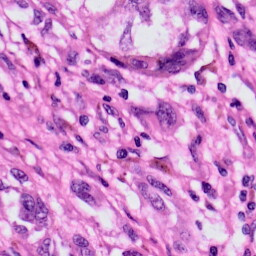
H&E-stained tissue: Skin